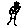
Label: moon